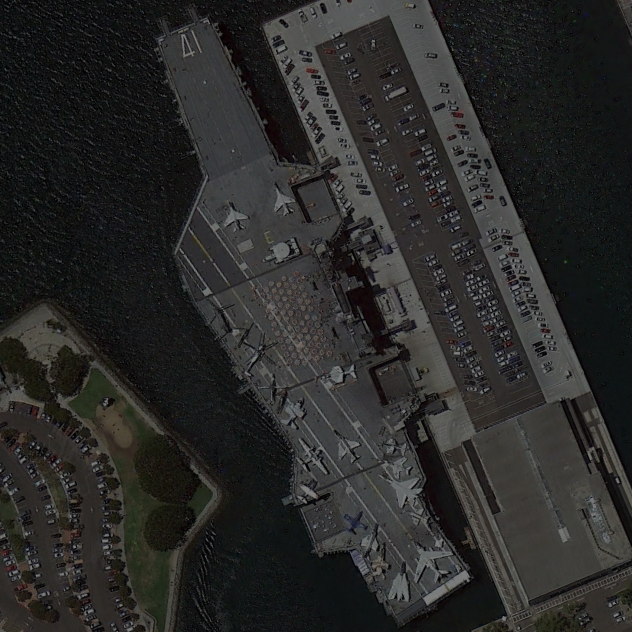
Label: aircraft_carrier